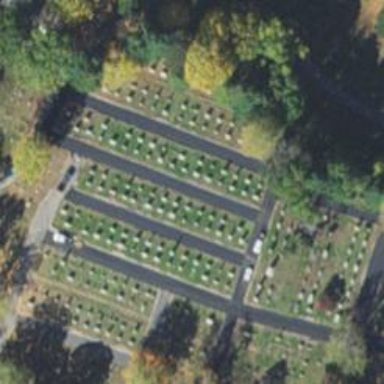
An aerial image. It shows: Grave site for tourists to visit.